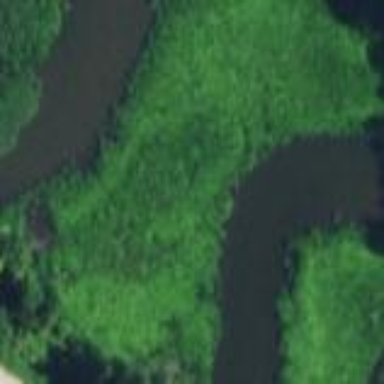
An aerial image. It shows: Marshy wetland area.